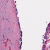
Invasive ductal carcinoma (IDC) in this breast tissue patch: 0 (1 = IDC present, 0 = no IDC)